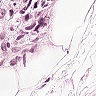
Metastatic tissue present: yes